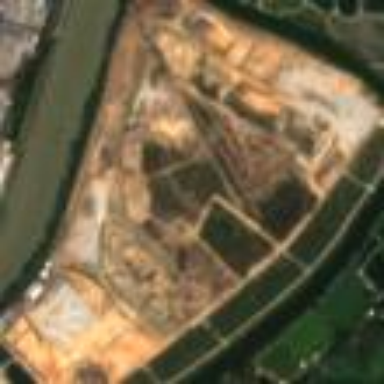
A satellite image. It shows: Brownfield site.